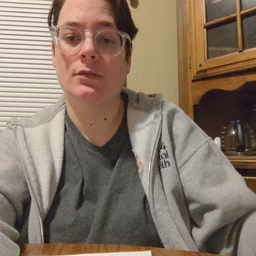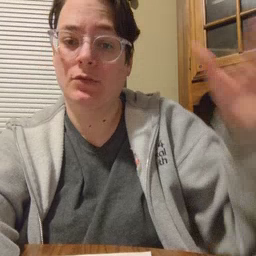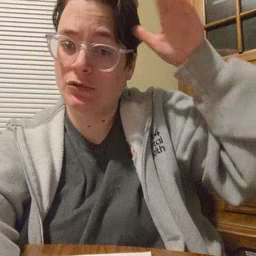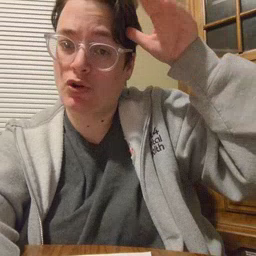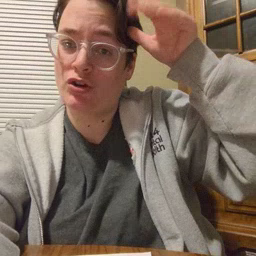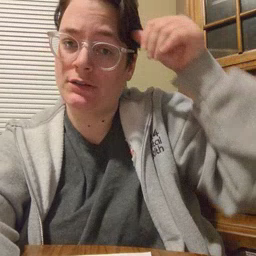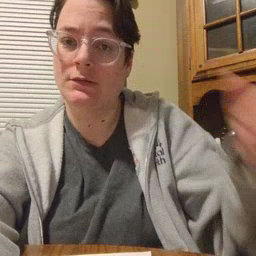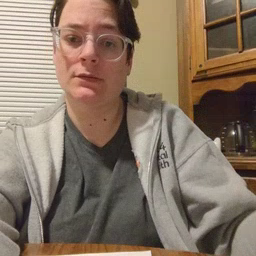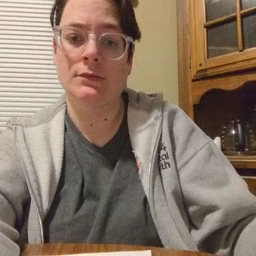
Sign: donkey